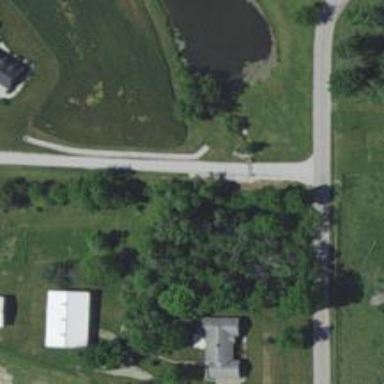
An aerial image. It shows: Driveway leading to service road.